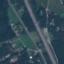
Label: Highway